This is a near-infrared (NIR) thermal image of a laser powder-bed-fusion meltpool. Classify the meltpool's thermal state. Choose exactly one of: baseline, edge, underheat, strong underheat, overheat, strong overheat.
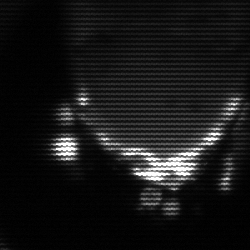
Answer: baseline